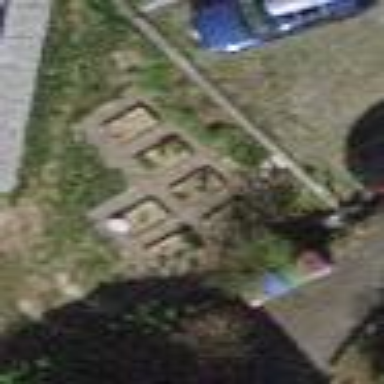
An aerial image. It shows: Garden that is leisure land.